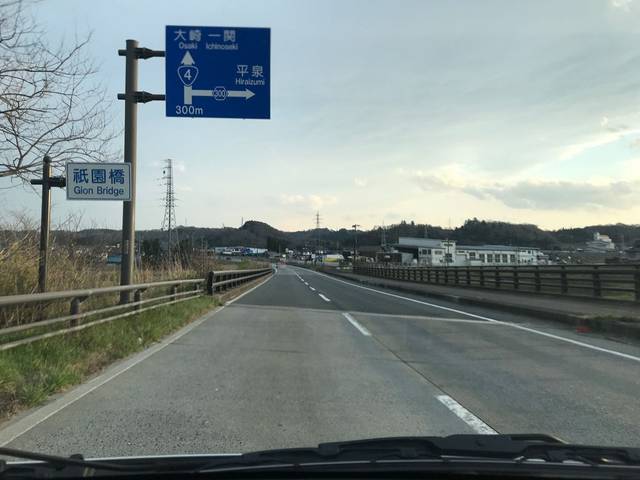
Region: Japan
Coordinates: 38.977, 141.12